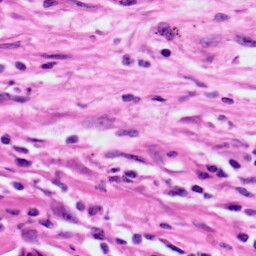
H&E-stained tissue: Lung